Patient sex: M
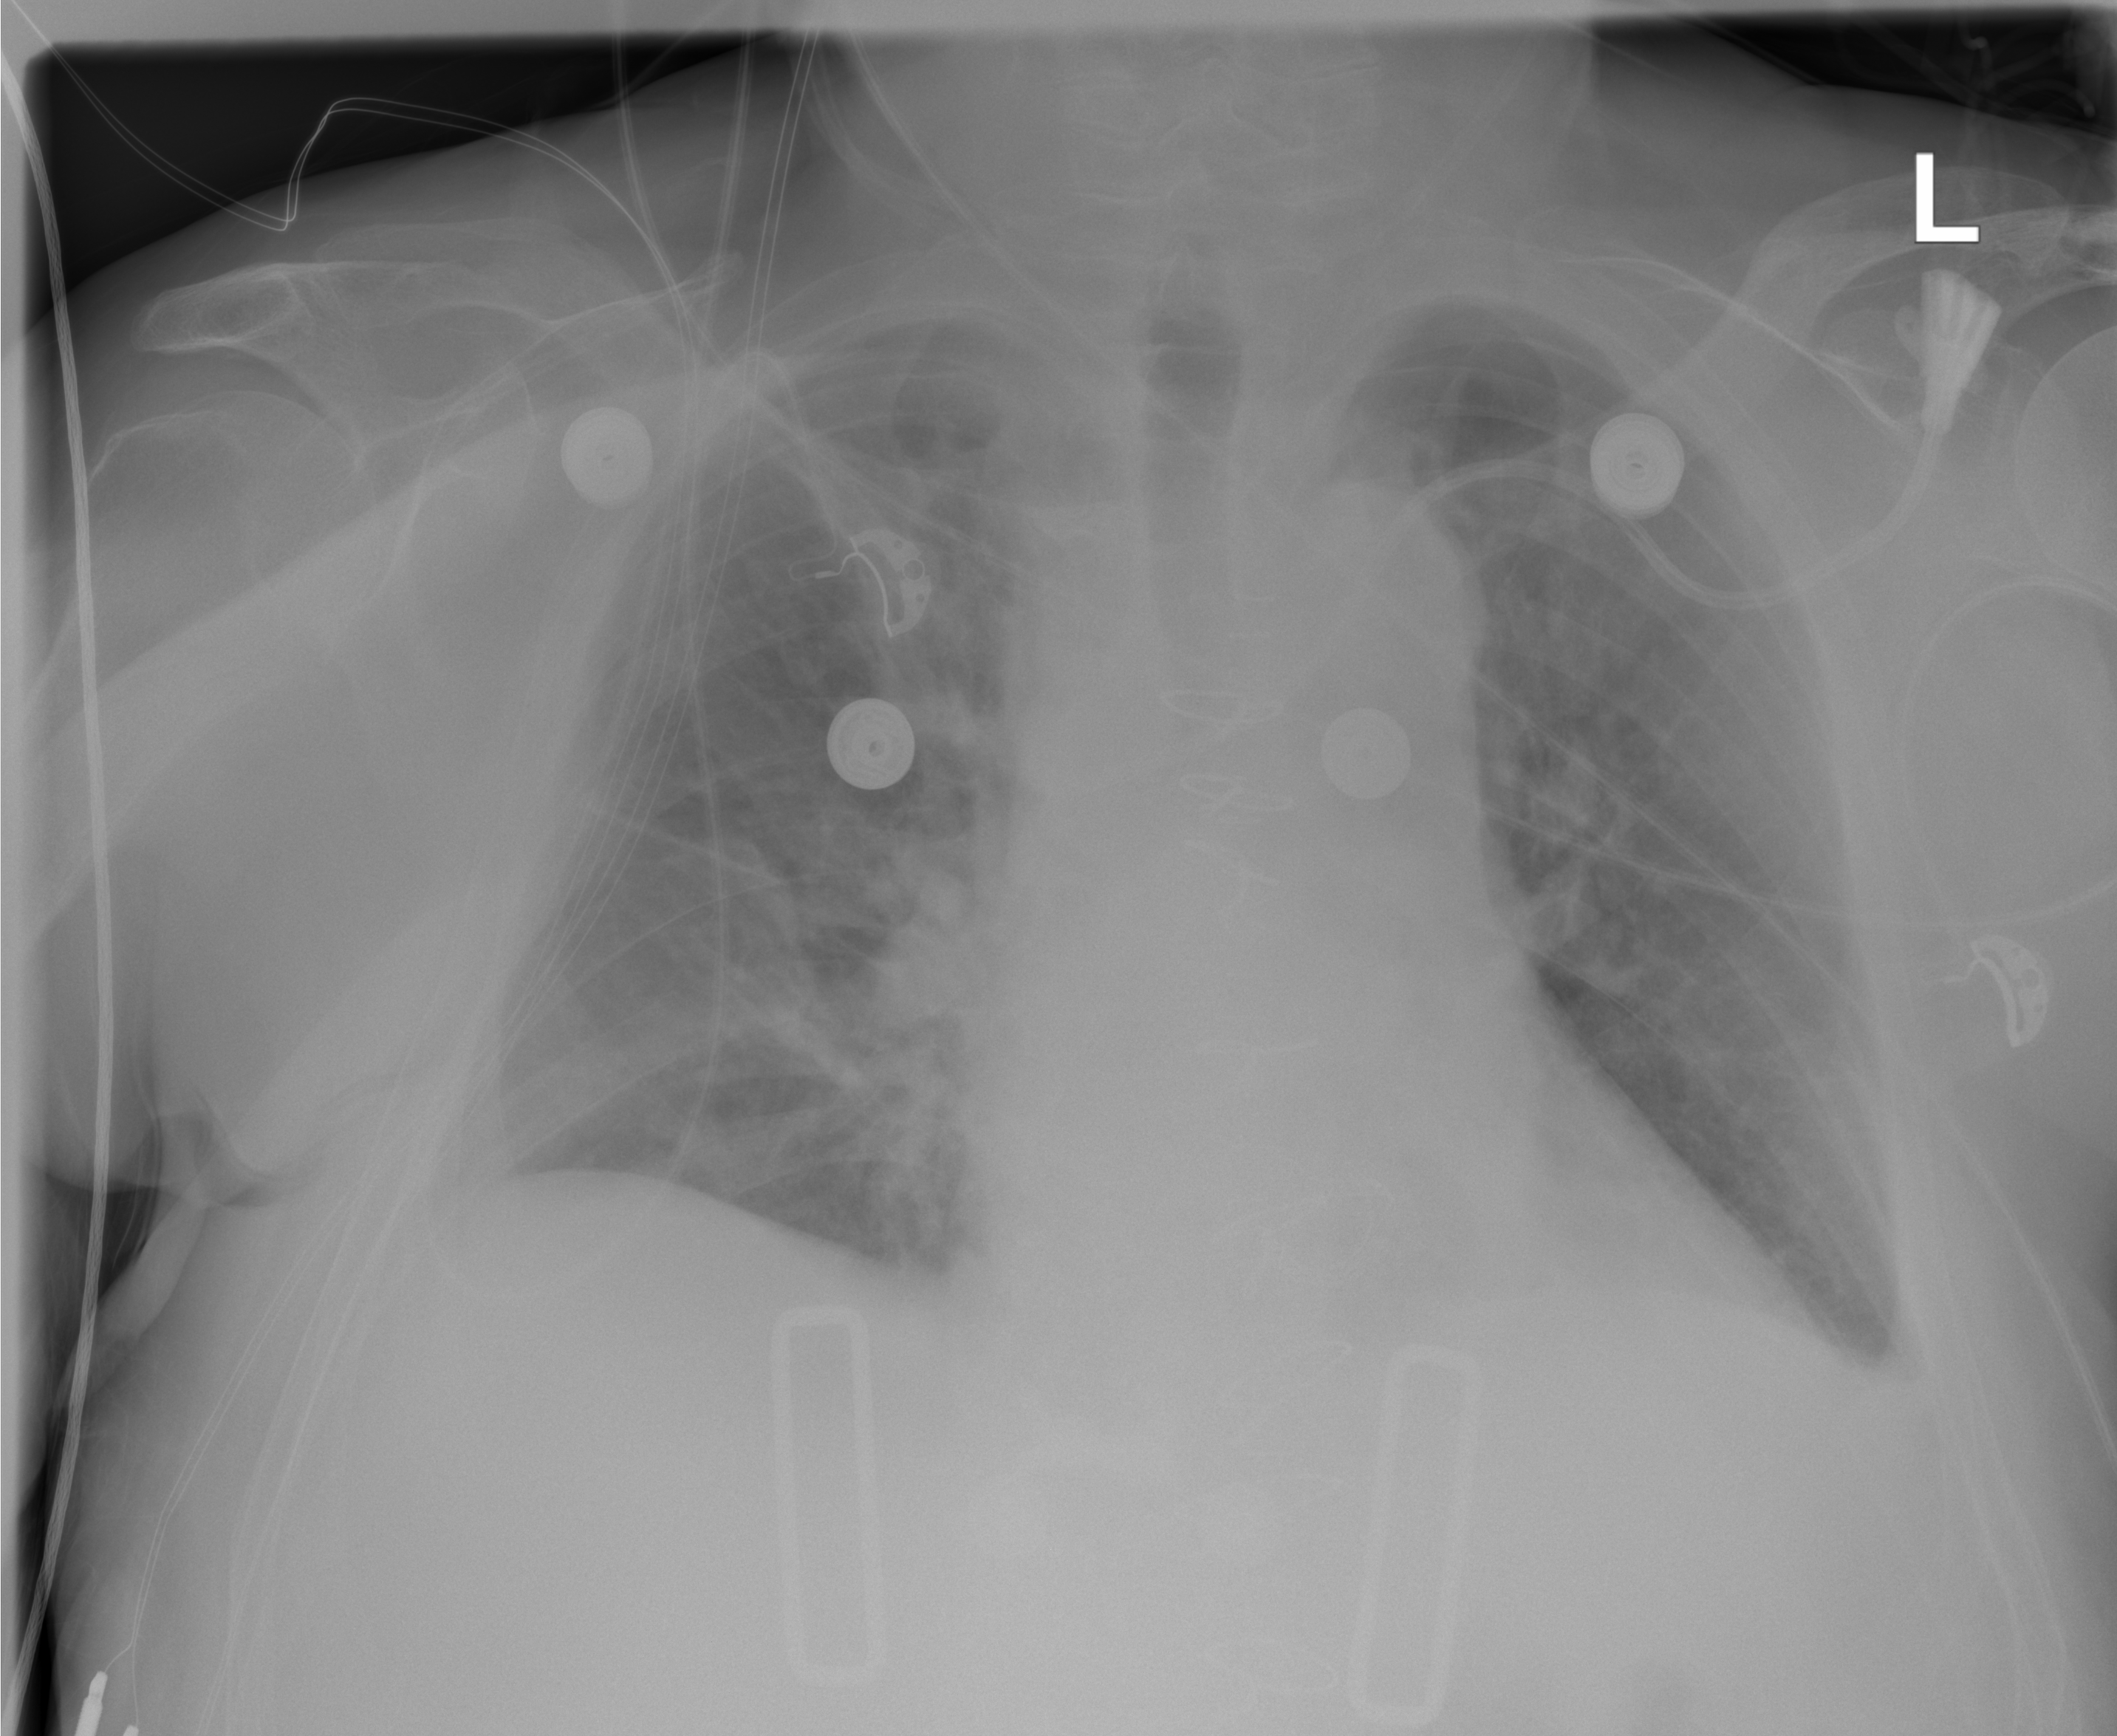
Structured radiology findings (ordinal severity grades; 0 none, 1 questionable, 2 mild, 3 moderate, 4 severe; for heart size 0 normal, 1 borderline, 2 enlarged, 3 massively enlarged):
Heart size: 1
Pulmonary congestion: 2
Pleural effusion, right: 0
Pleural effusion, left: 1
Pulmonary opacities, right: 2
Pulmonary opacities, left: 0
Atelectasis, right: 1
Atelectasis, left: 0